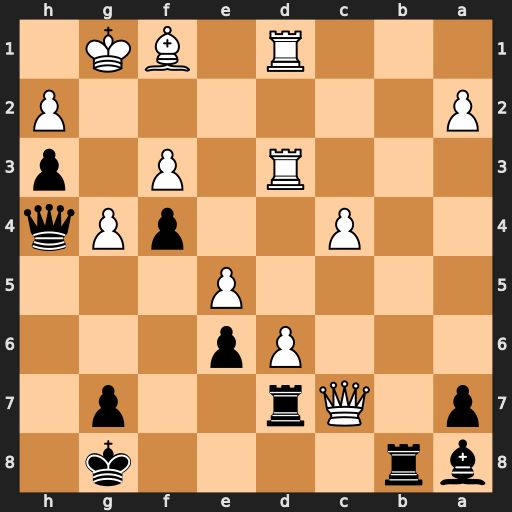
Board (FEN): br4k1/p1Qr2p1/3Pp3/4P3/2P2pPq/3R1P1p/P6P/3R1BK1
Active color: b
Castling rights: -
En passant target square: -
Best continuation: Rxc7 dxc7 Rf8 Rd8 Bb7 Rxf8+ Kxf8